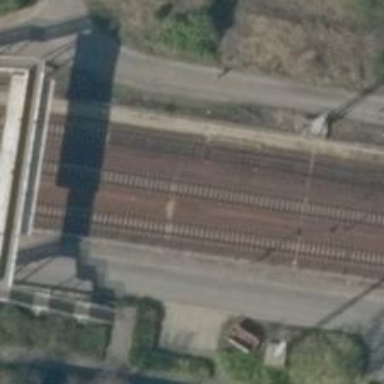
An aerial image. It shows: Railway switch.